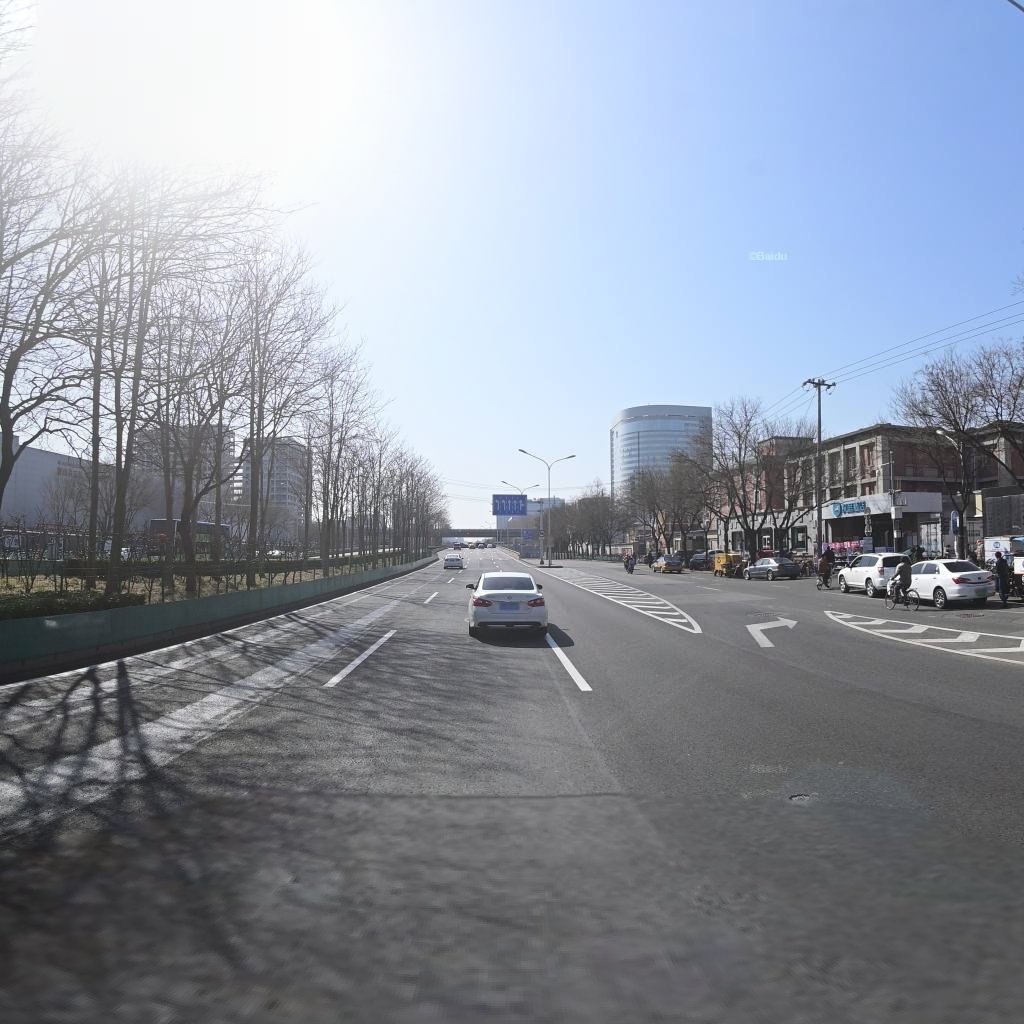
Region: Haidian
Road damage annotations: pothole, manhole cover